Question: I created a blank NavBar project and only touched a couple lines or so on one of the view controllers. I tested it fine in the 4.3 iPad and iPhone emulator but can't make it work for 4.2 at all. I get an error saying:
> The selected run destination is not valid for this action.
This is what I have on my project settings:

Usually in XCode 3 that was all I needed to change but I guess I'm missing some setting in XCode 4.
What could this be?
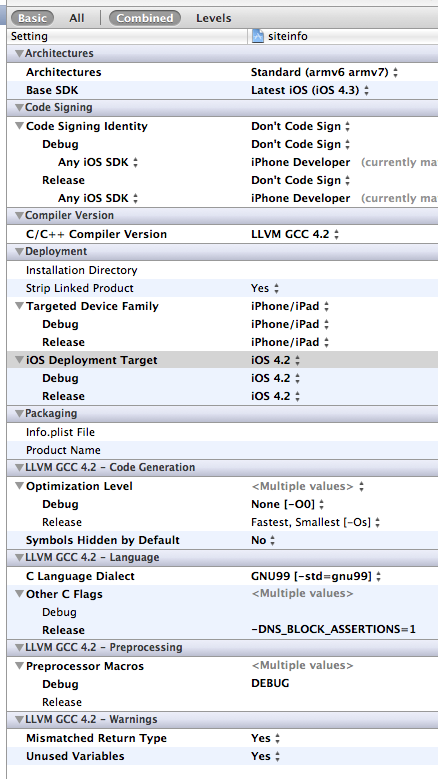
Answer: @pokstad, you are right. I was looking at the wrong place indeed!
Choosing the target and changing the SDk there did the trick.
Thanks!